Question:
I am getting an error how can I solve this.
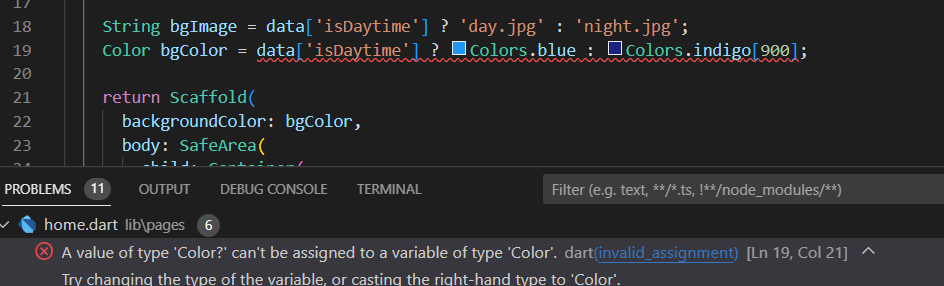
Answer: You need to replace 'Colors.indigo[900]' with 'Colors.indigo[900]!':
'''
Color bgColor = data['isDayTime'] ? Colors.blue : Colors.indigo[900]!;
'''
'Color.indigo' is a 'MaterialColor' and the returned type of the operator '[]' on a 'MaterialColor' is 'Color?'. It means it can return a 'Color', but also 'null'.
If you know that 'Colors.indigo[900]' is not 'null'. Then you can use the null check operator ('!') to tell dart that you know the variable 'Colors? Colors.indigo[900]' is not 'null' and it is in fact a 'Color'.